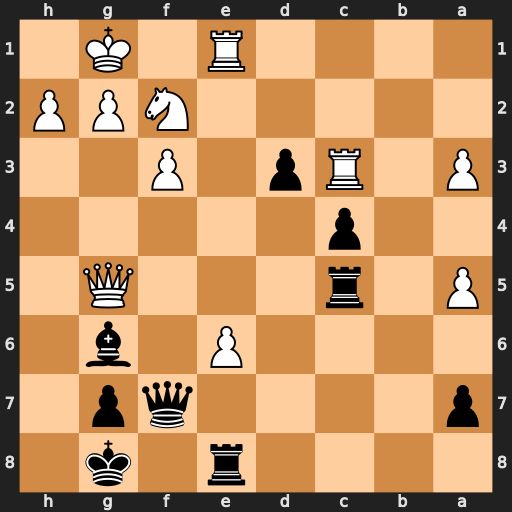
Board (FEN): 4r1k1/p4qp1/4P1b1/P1r3Q1/2p5/P1Rp1P2/5NPP/4R1K1
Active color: b
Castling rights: -
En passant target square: -
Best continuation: Rxe6 Qd8+ Kh7